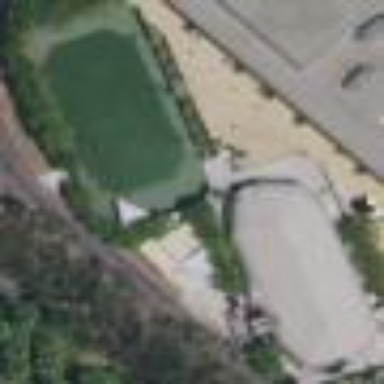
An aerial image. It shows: Tennis court in leisure pitch.